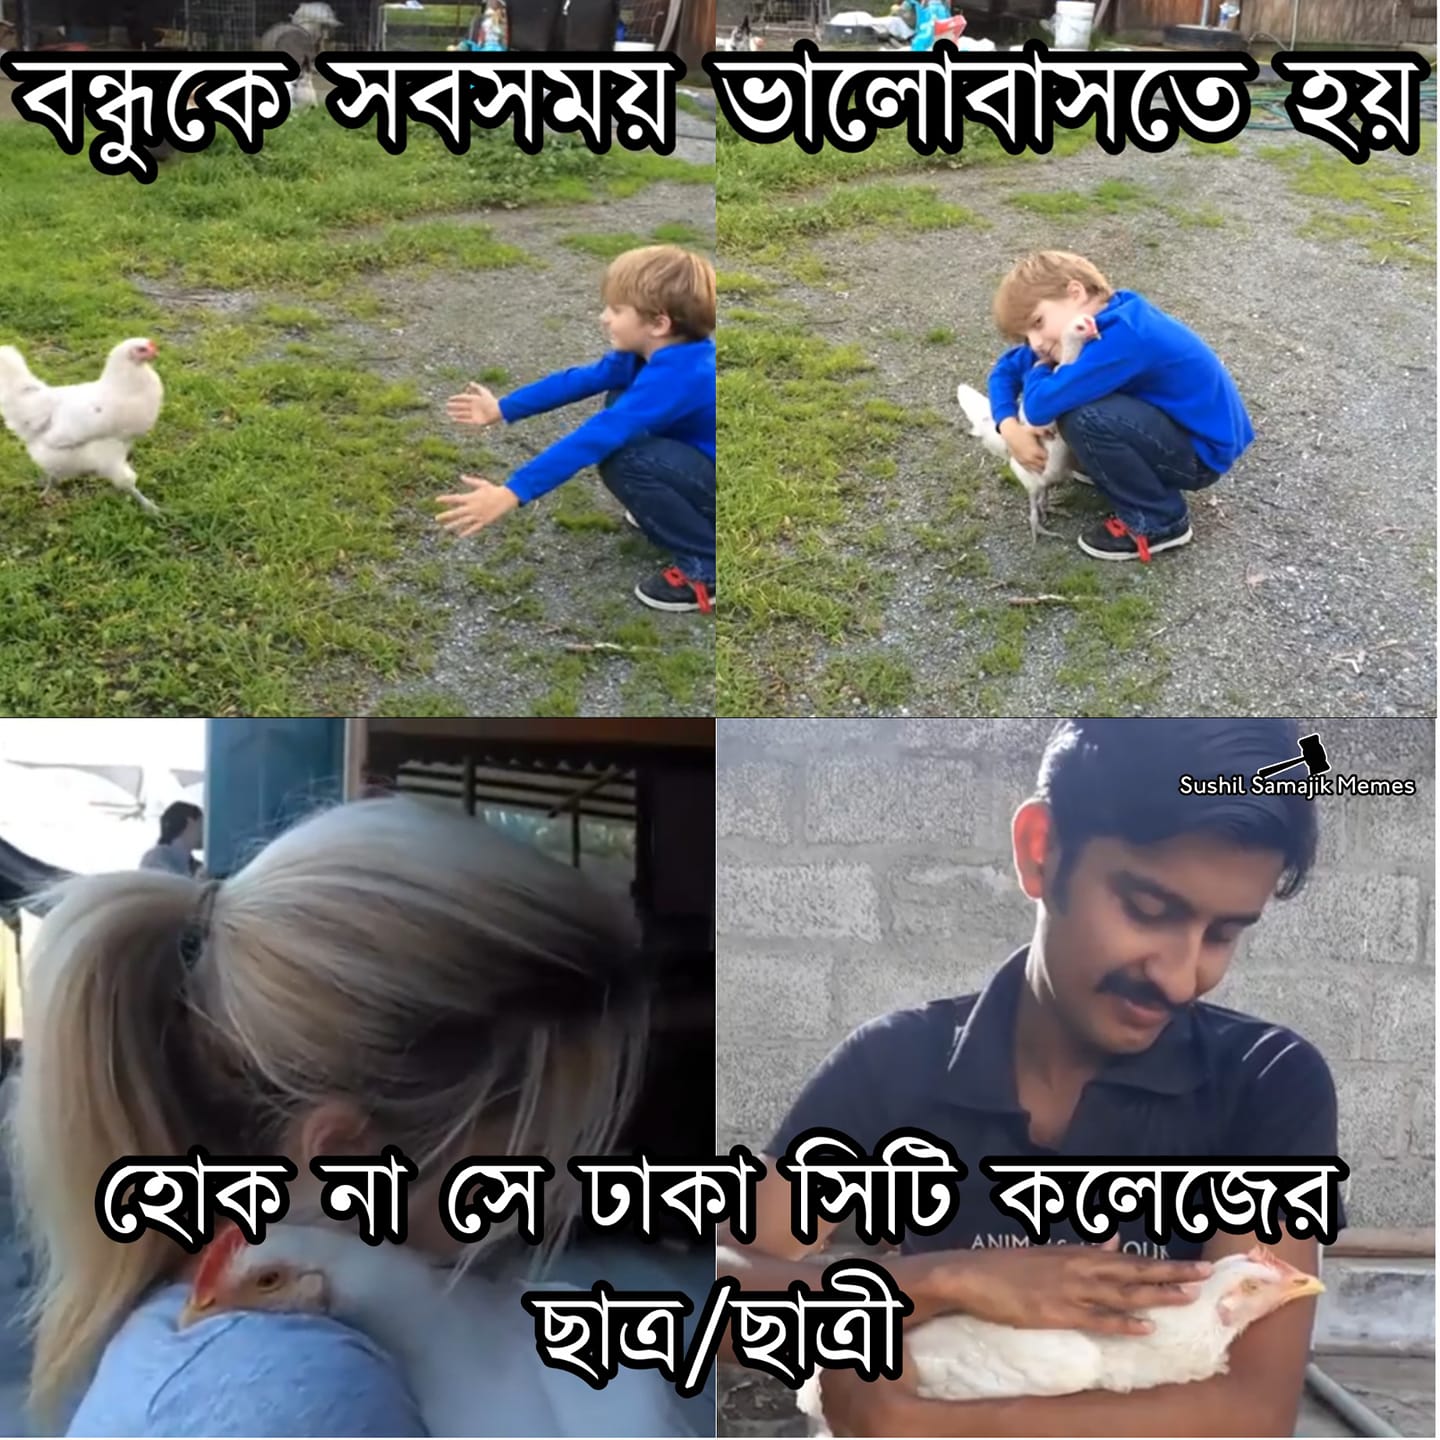
Caption: বন্ধুকে সবসময় ভালোবাসতে হয়      হোক না সে ঢাকা সিটি কলেজের ছাত্র / ছাত্রী
Label: non-hate